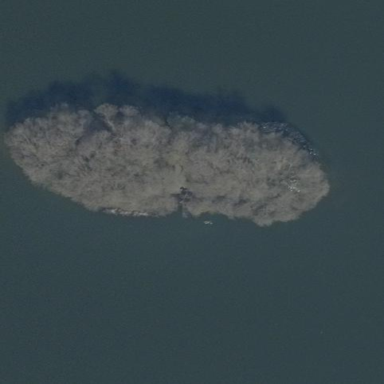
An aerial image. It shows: Island covered with broadleaved woodland.